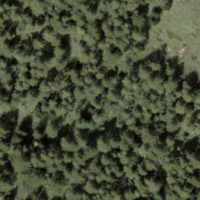
EUNIS habitat code: 44
Species observed at this site:
Erebia euryale